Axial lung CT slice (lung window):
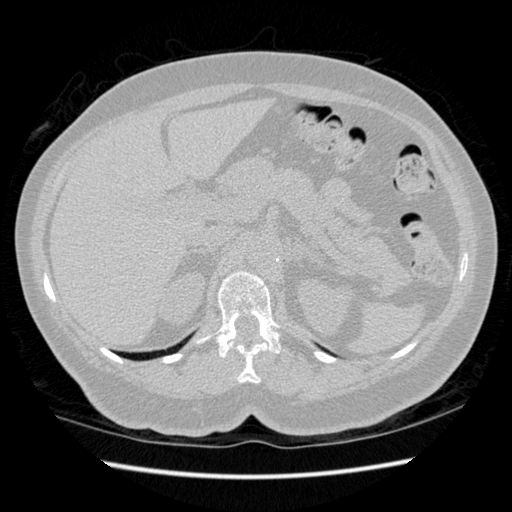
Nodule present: no